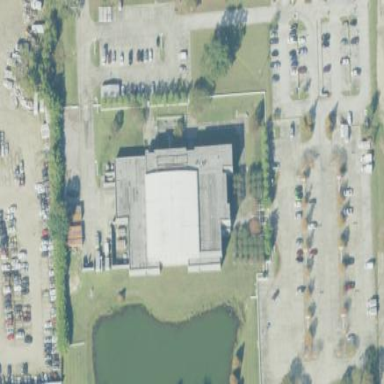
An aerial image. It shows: Healthcare clinic building.